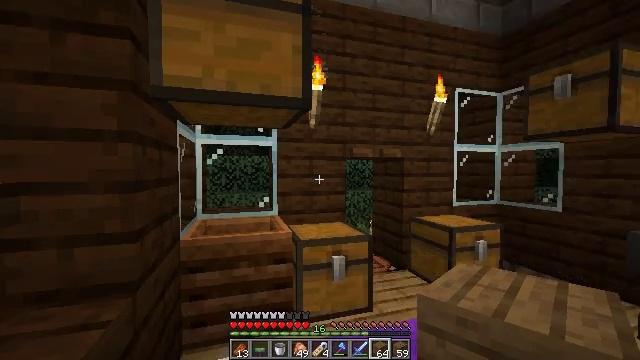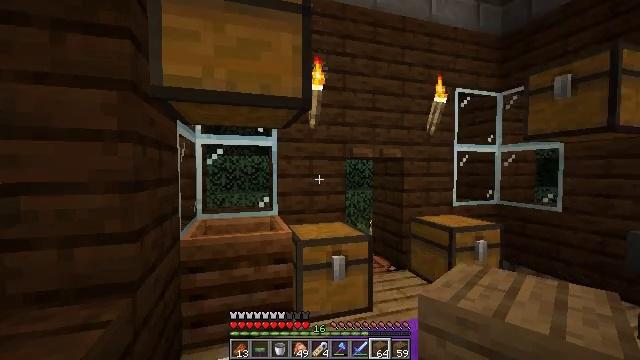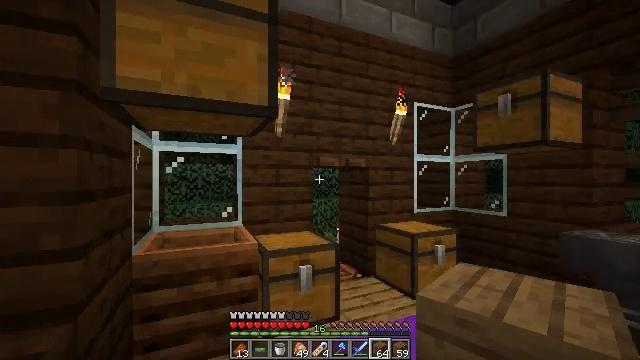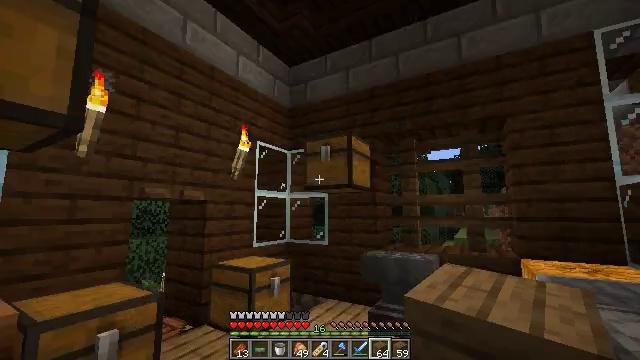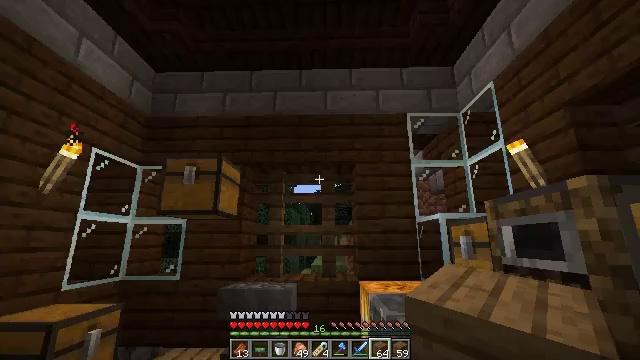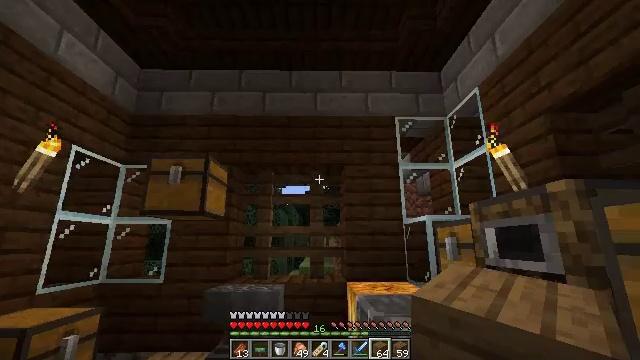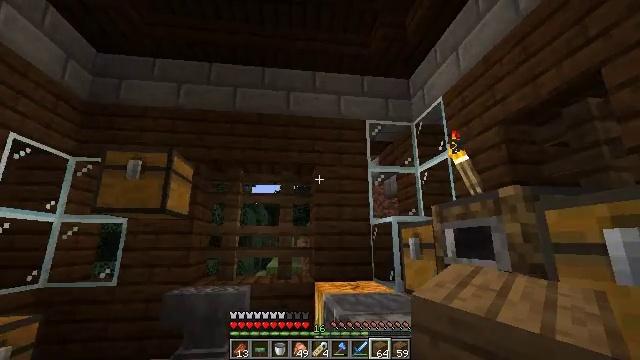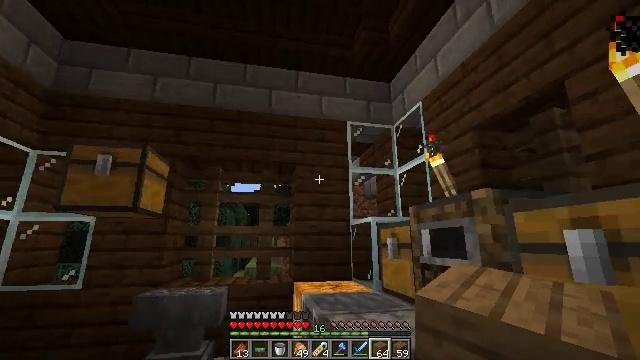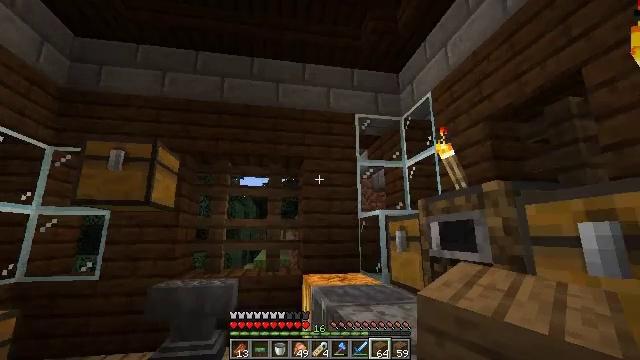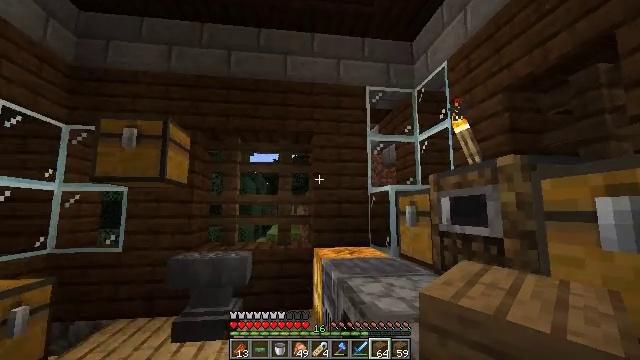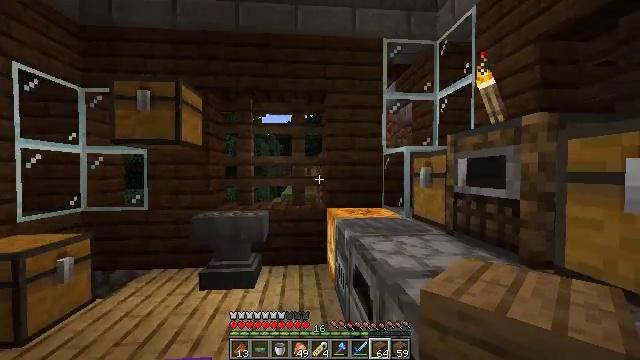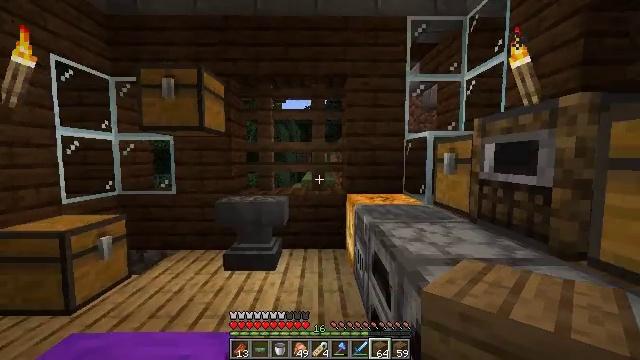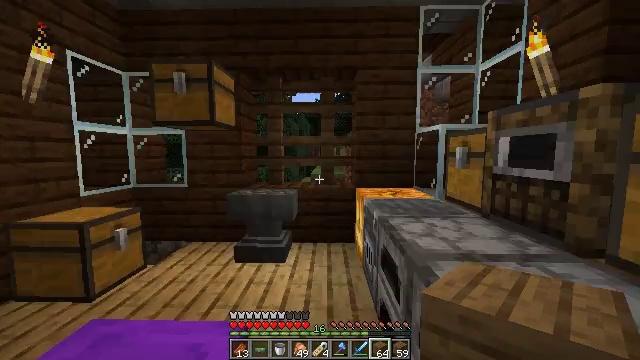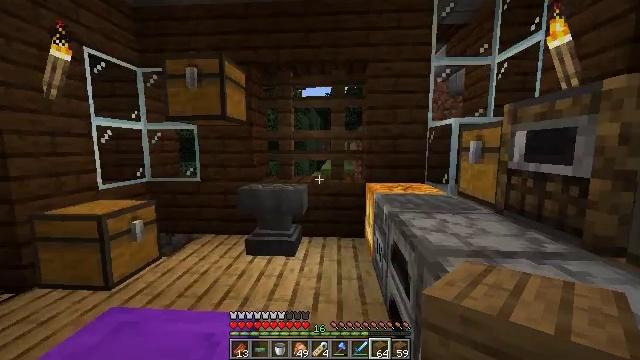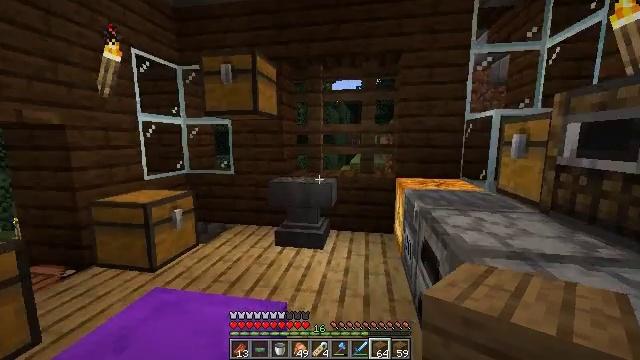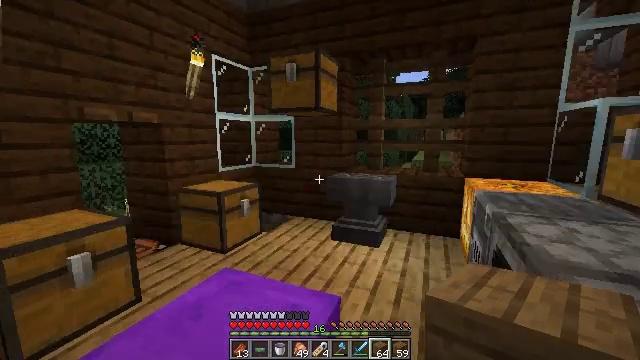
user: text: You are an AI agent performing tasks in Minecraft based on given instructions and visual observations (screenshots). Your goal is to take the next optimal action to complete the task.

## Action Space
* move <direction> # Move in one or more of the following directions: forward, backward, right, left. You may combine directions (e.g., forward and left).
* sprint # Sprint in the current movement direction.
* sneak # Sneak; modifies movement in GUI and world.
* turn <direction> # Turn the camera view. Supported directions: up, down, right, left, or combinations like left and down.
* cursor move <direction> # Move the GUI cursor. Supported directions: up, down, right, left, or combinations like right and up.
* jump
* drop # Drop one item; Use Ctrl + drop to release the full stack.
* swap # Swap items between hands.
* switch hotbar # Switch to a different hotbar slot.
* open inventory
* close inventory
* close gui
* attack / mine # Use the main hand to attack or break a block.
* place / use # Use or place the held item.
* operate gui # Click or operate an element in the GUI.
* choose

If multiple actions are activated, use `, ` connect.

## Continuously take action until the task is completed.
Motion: motion action
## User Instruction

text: Craft a spruce pressure plate using the crafting table.
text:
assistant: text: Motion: no_op
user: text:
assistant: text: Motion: turn right and up
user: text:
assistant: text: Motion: turn right and up
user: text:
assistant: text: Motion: turn right and up
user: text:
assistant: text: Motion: turn right
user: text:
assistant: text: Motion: turn right
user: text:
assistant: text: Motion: turn right
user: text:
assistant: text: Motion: turn left and down
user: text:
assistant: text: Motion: turn left and down
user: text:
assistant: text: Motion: turn left and down
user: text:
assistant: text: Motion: turn left and down
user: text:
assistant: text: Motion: turn left and down
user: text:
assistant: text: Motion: turn left and down
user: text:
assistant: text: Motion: turn left and down
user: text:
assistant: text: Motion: turn left
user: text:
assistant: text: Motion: turn left and up
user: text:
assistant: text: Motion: turn left and up
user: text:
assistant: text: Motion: move forward
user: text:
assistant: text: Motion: move forward
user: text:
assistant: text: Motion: move forward, turn right
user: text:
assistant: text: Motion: move forward
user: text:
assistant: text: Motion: move forward, turn down
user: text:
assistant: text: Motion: move forward, turn left and down
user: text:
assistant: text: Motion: move forward and move right, turn left and down
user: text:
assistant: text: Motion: move forward and move right, turn left and down
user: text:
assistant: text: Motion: move forward and move right, turn left and down
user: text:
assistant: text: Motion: move forward and move right, turn left and down
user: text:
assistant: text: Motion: move forward and move right, turn left and down
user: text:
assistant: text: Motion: move forward and move right, turn left and down
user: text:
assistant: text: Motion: move forward and move right, turn left and down